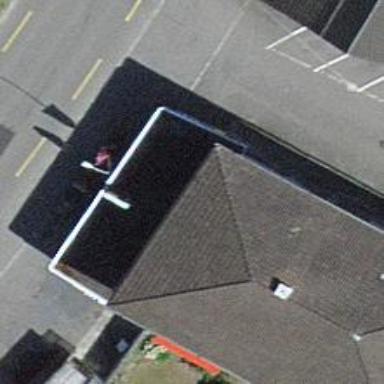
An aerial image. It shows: Kiosk shop.